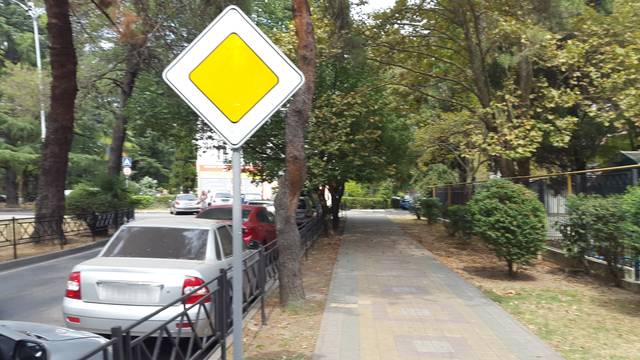
Region: Russia
Coordinates: 43.602, 39.726